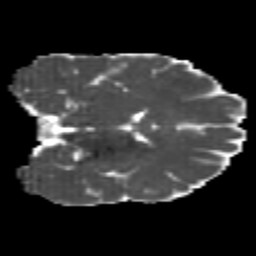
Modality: MD
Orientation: coronal
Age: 21
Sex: male
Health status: healthy
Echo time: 0.074 s